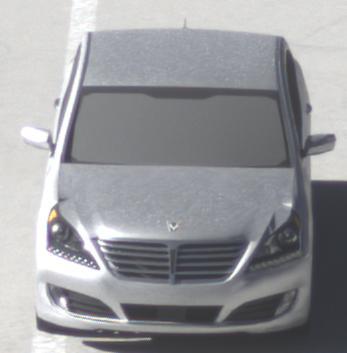
Make: Hyundai
Model: Equus
Detailed model: Gen. 2 VI
Model produced from: 2009
Model produced until: 2016
Doors: 4
Color: white
Road condition: dry road
Daytime: morning or afternoon
Contrast: high contrast